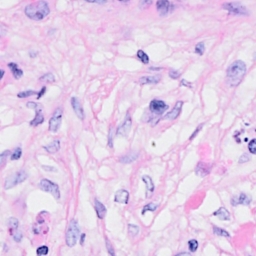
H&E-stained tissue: Breast